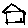
Label: house